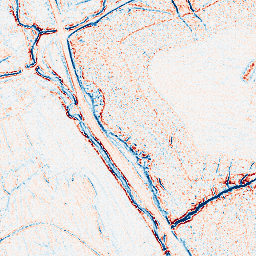
Category: edge_preserving
Decomposition family: bilateral
Decomposition parameters: d: 5
sigma_color: 150
sigma_space: 50
Upsampling method: bilinear
Upsampling parameters: scale: 8
Upsampling scale: 8